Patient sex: M
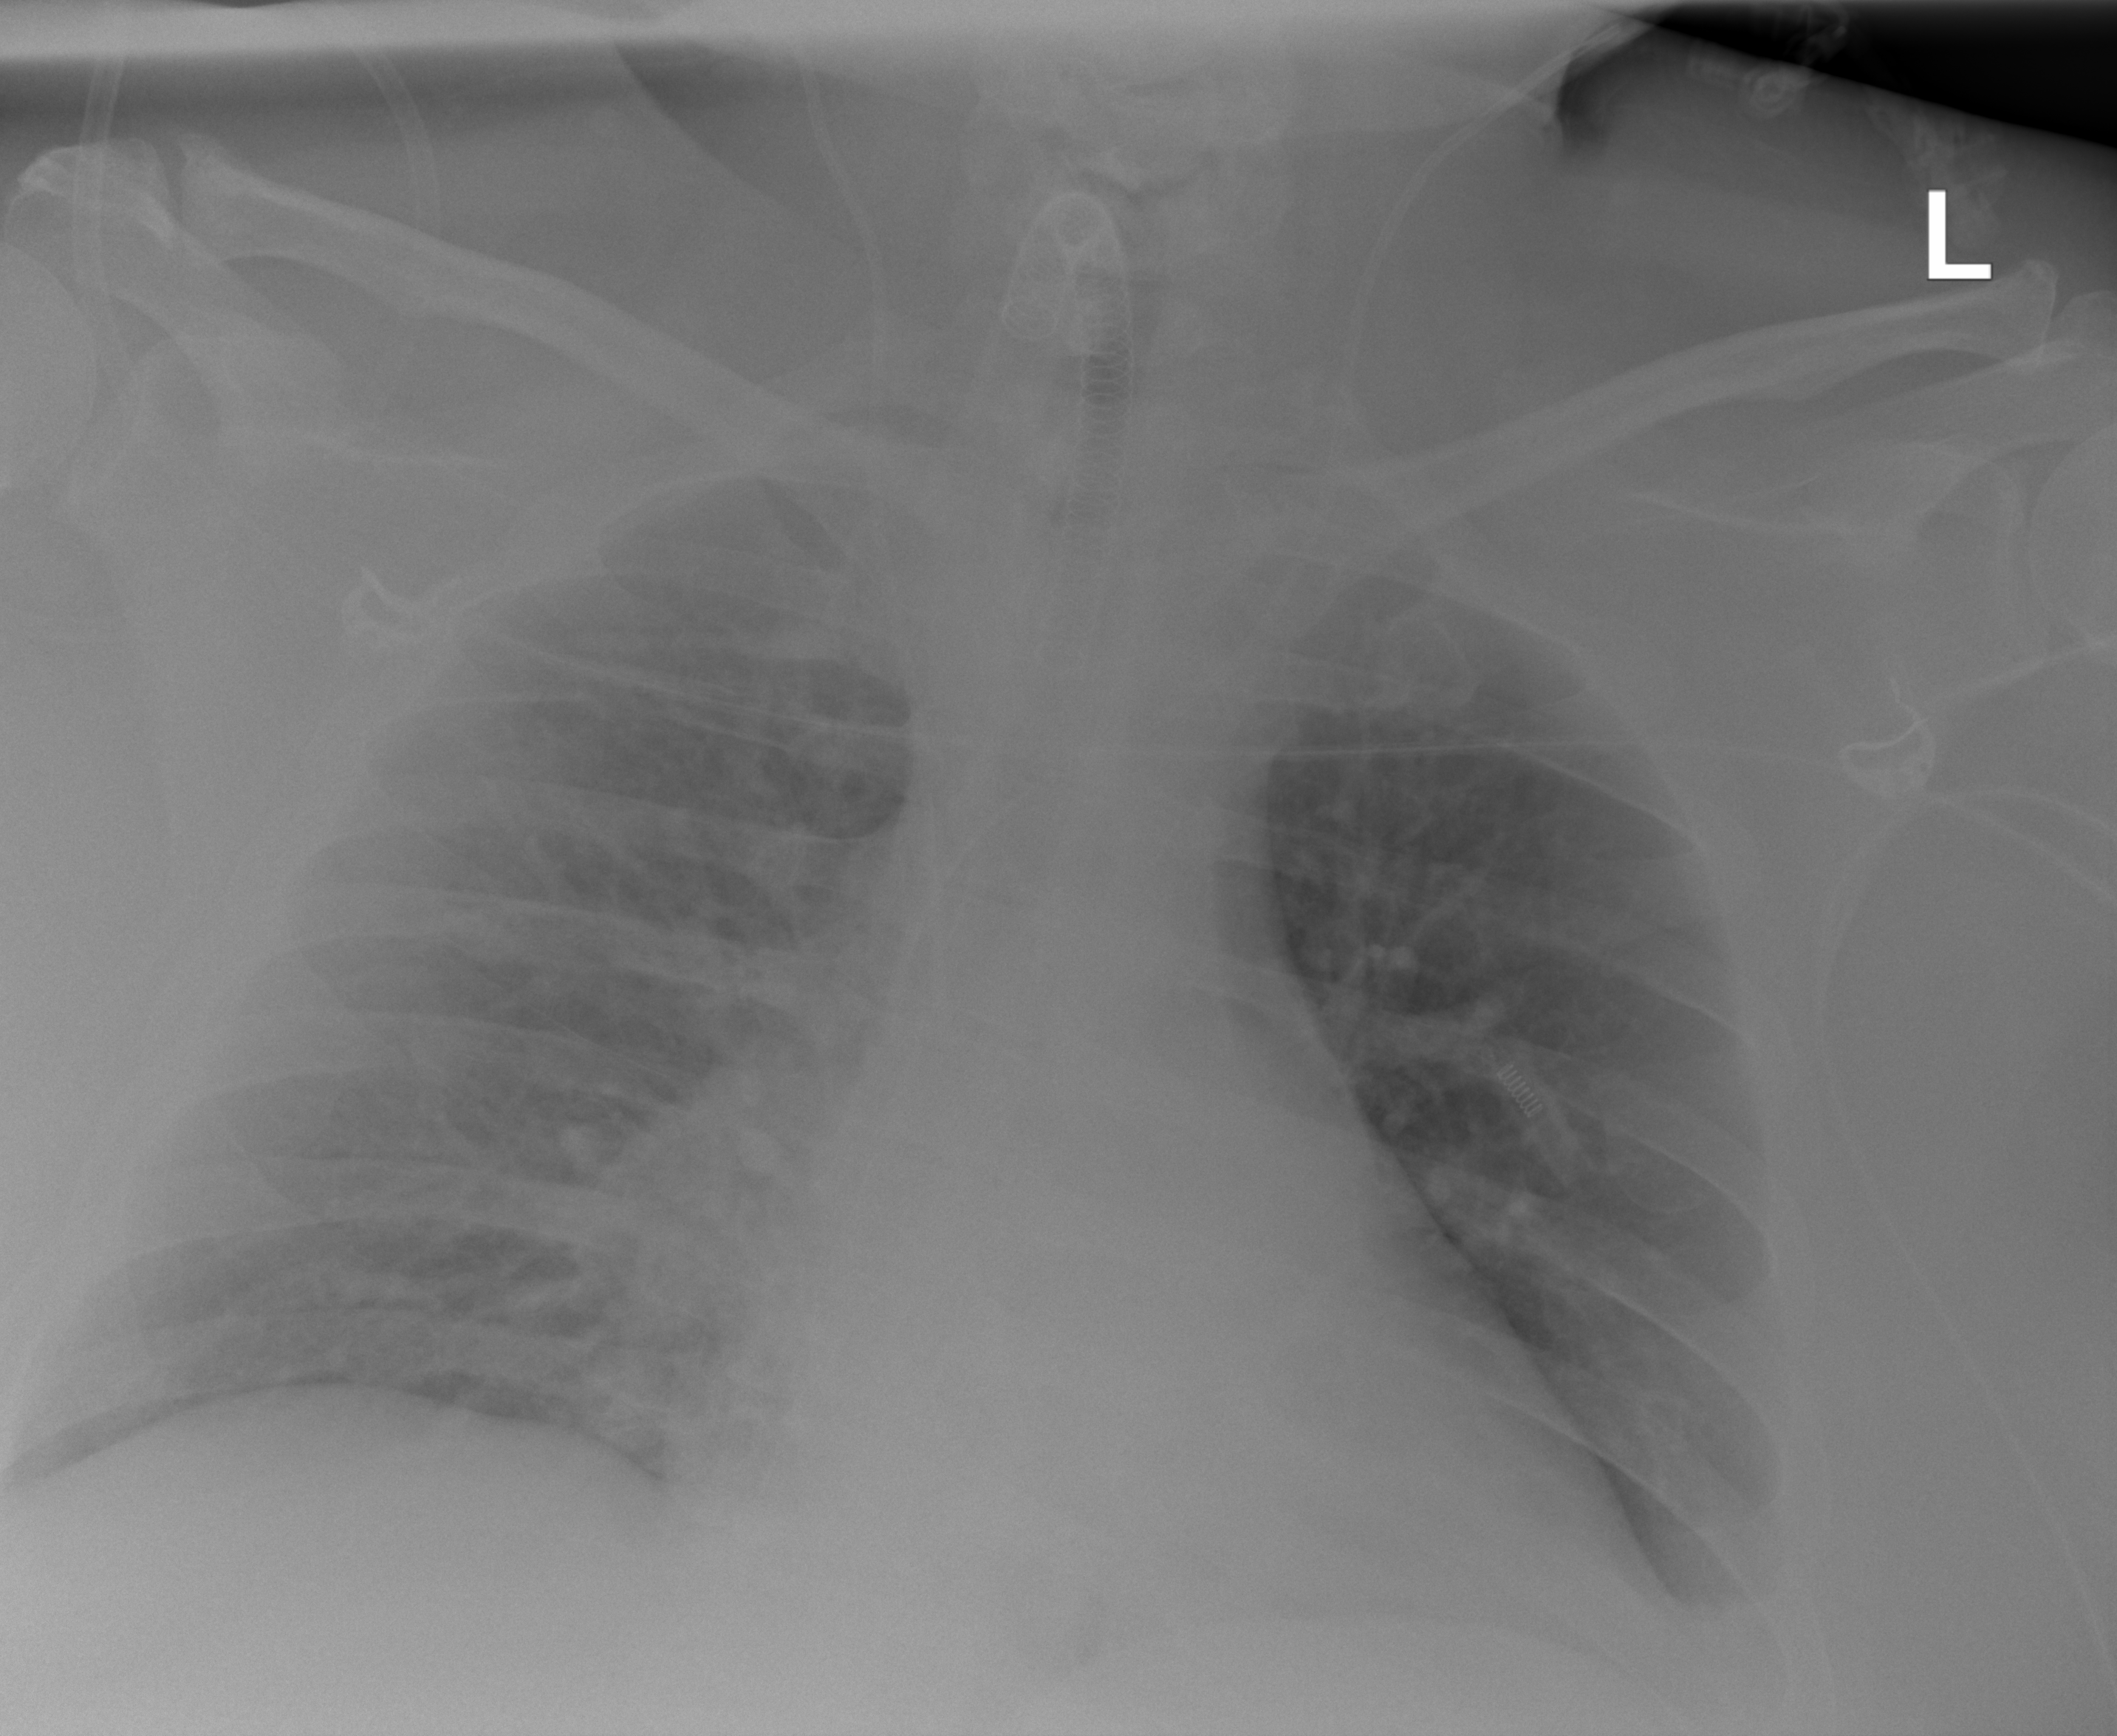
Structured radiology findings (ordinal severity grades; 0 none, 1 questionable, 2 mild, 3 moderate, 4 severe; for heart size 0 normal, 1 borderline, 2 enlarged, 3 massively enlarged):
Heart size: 1
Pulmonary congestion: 1
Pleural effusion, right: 0
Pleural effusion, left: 2
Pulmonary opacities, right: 0
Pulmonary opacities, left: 0
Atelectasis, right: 2
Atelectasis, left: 2